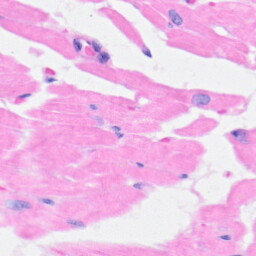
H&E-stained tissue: Heart